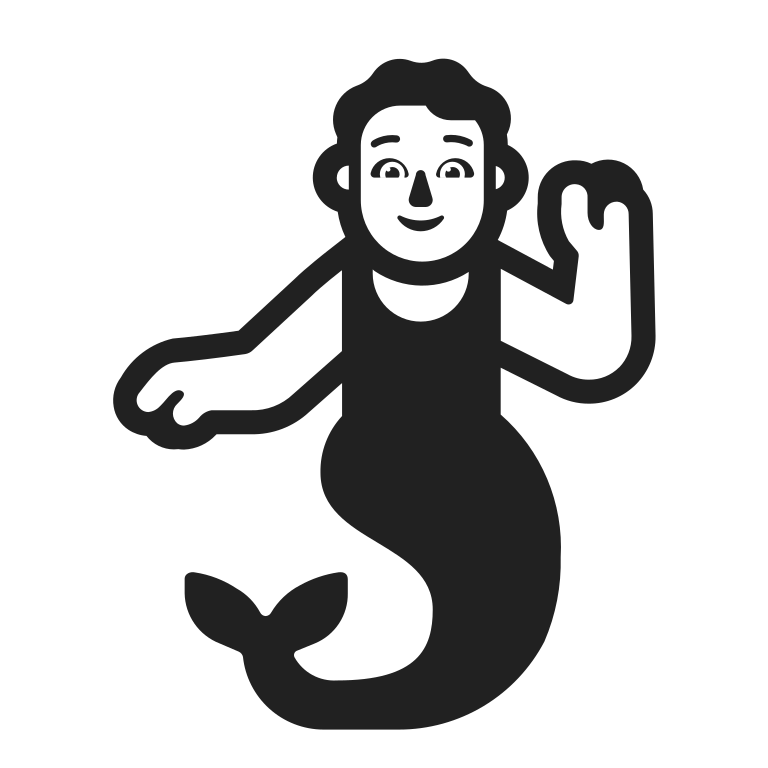
person merpeople high contrast default